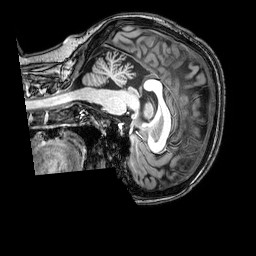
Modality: T1w
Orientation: sagittal
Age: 43
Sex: female
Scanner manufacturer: philips
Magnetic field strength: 3 T
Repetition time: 0.008113 s
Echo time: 0.003709 s